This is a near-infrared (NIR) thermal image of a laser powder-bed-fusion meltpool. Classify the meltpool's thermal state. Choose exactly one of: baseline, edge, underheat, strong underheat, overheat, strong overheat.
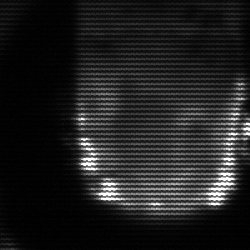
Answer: baseline